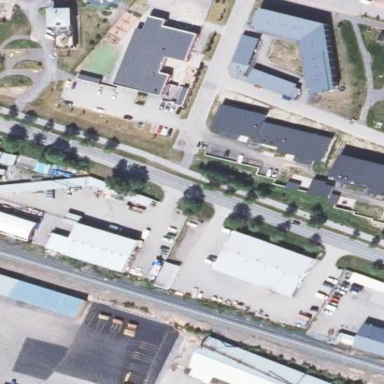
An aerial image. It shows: Commercial area.